一年级 · 算术
$O$ 里填上合适的数。

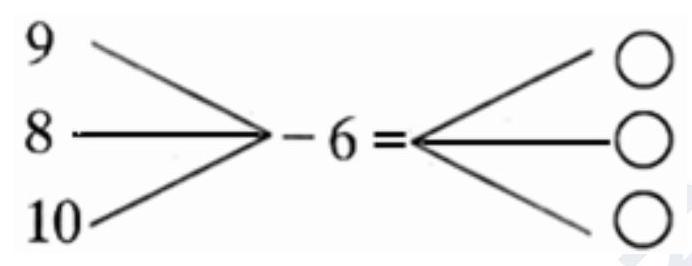
答案: 3 ; 2 ; 4$